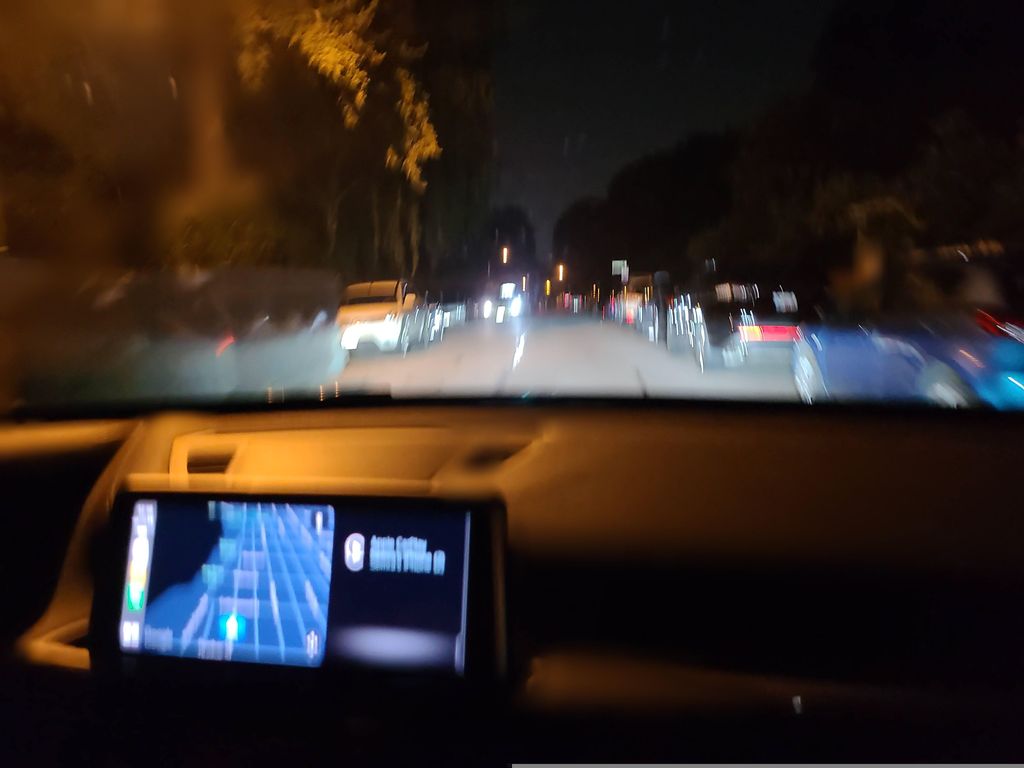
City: vancouver